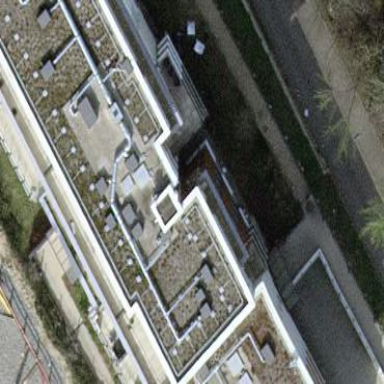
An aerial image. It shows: Residential building with flat gravel roof. The building is distinguished by its white color.